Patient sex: F
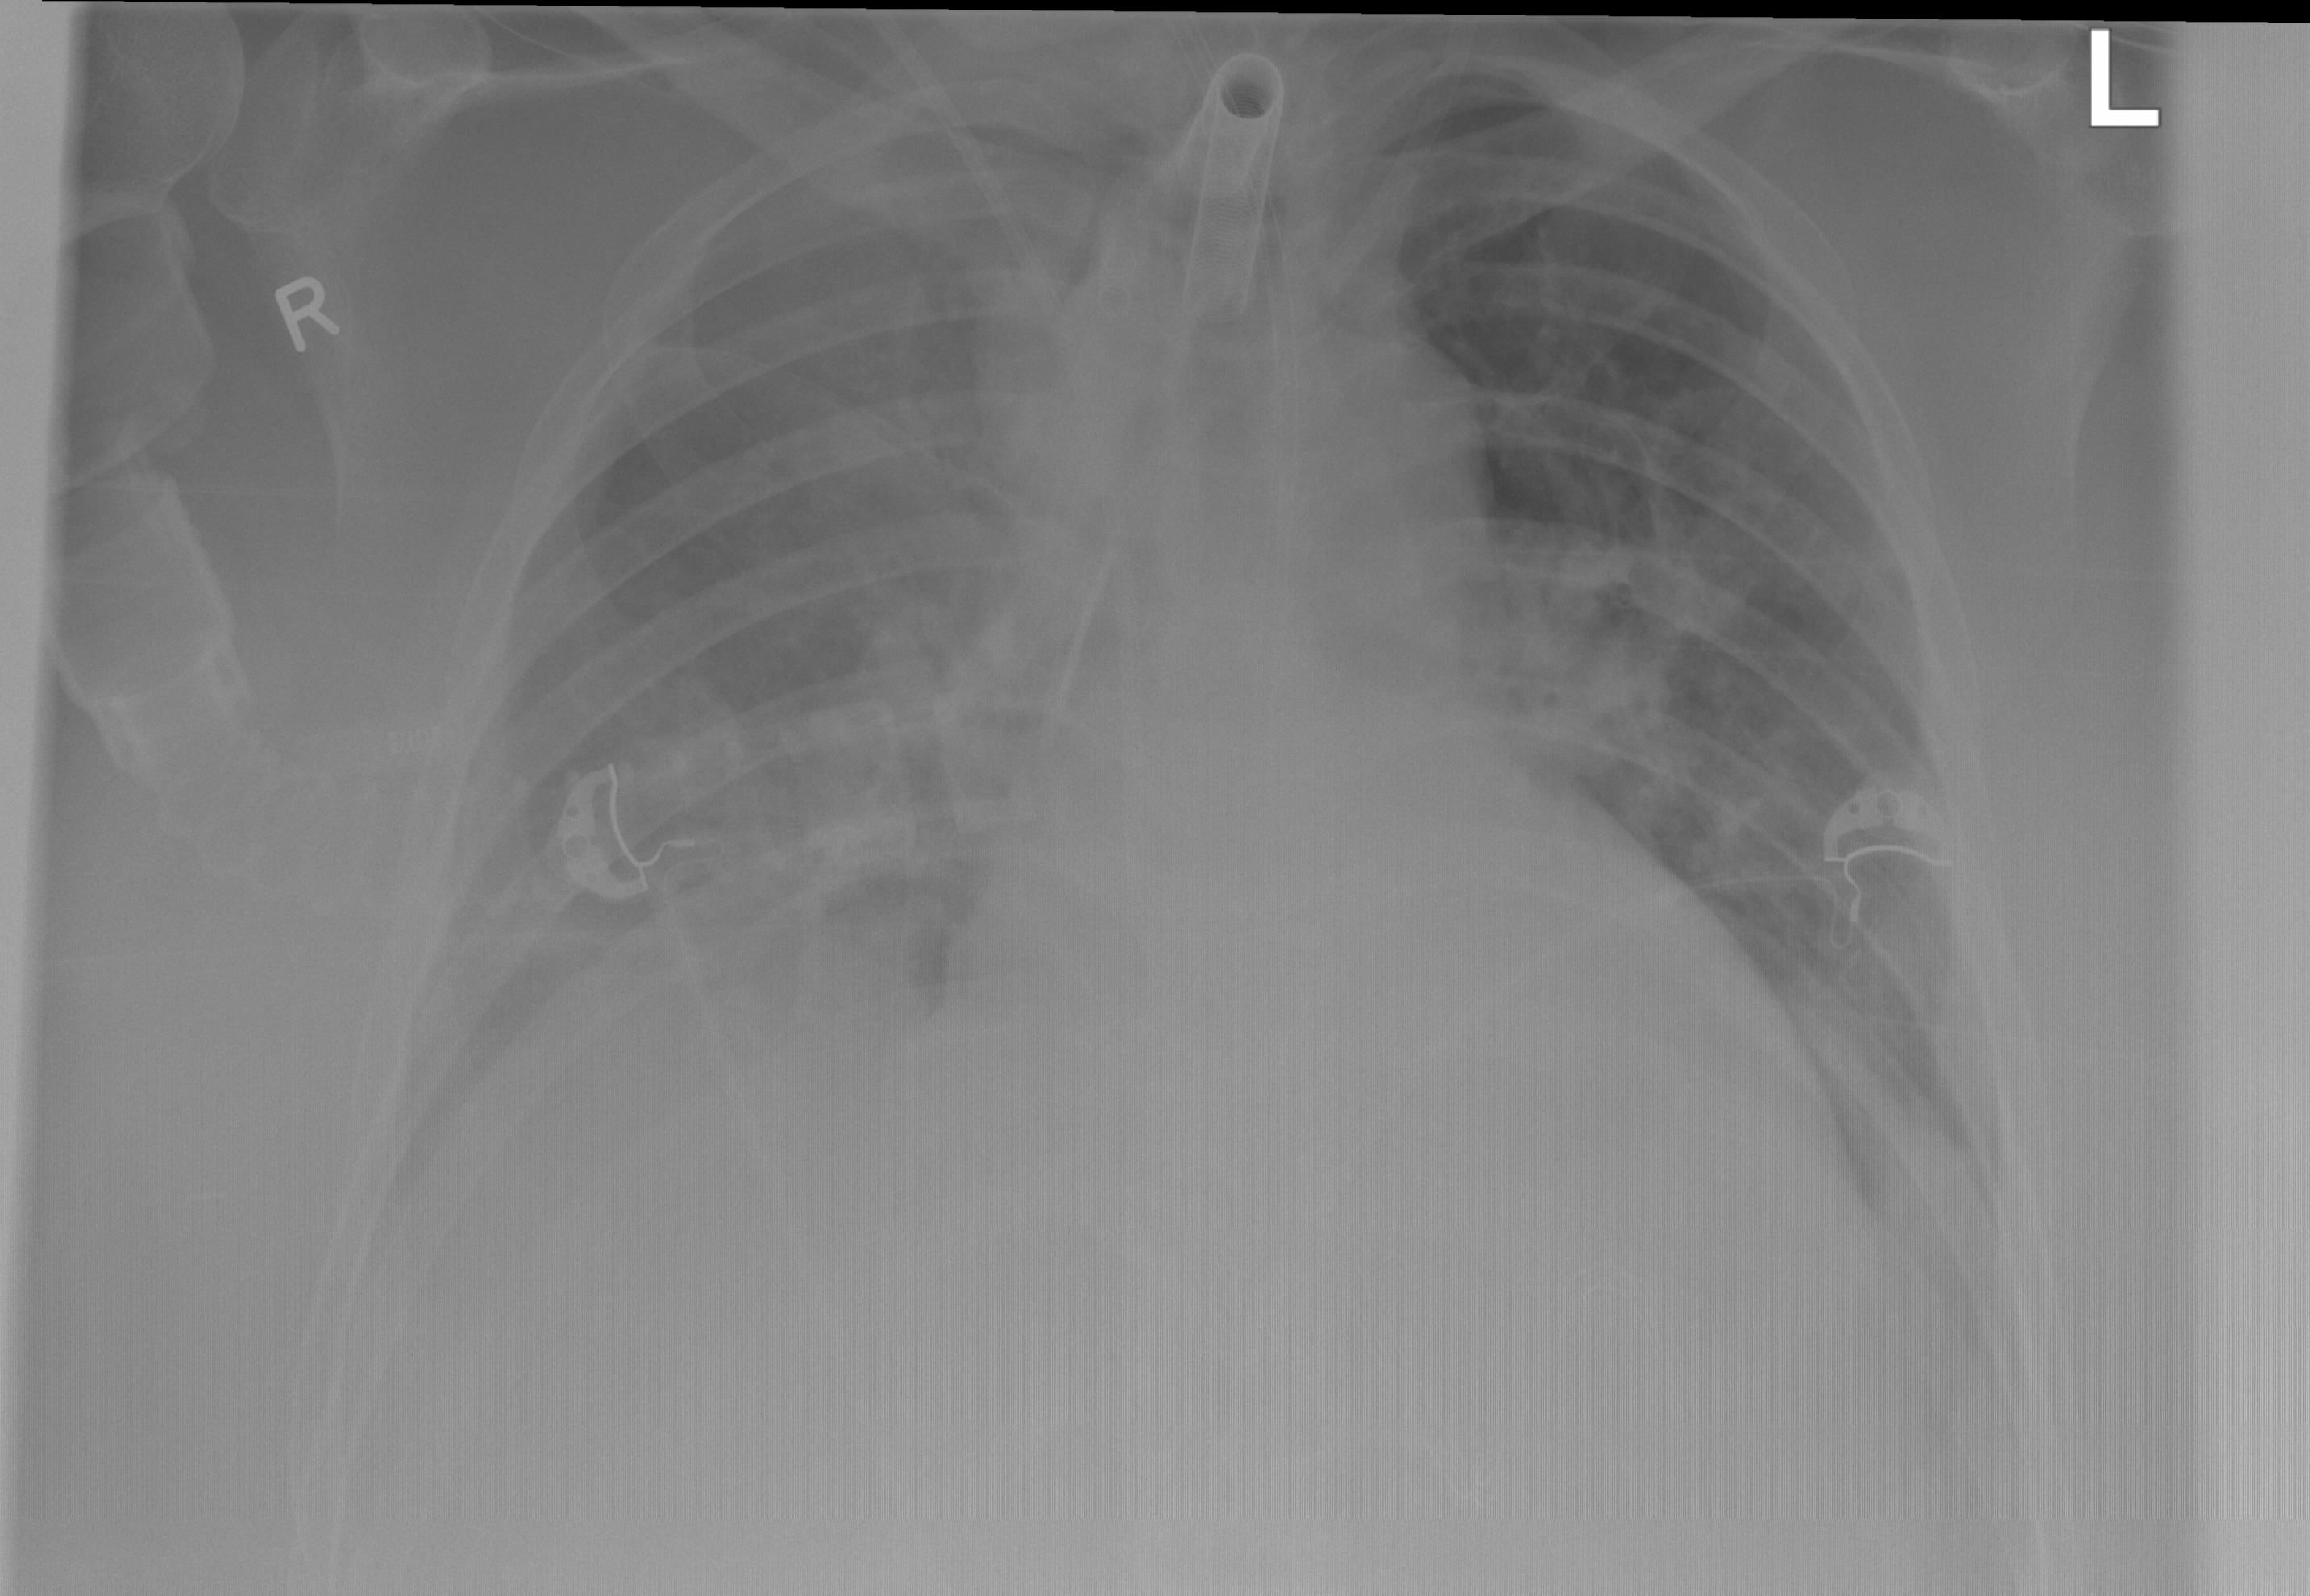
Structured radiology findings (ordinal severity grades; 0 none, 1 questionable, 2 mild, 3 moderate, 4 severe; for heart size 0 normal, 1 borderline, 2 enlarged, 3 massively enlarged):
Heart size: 1
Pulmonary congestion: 0
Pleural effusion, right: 2
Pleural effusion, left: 2
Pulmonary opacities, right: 0
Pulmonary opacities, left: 0
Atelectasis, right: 2
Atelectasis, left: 2